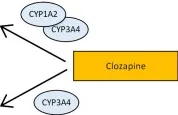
Hepatic metabolism of clozapine: pharmacological active compounds are colored dark orange, inactive compounds light orange, and toxic compounds red.
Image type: radiology (ct)